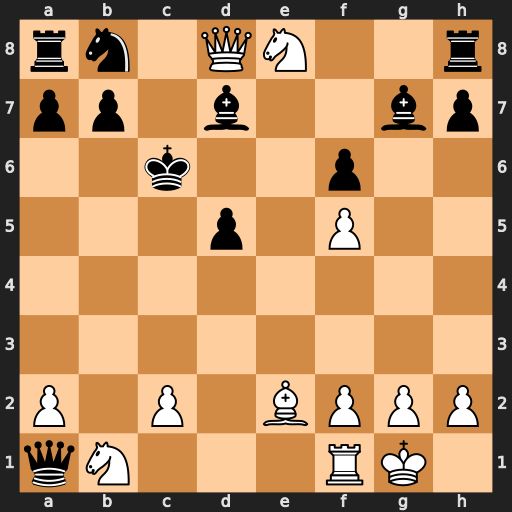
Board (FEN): rn1QN2r/pp1b2bp/2k2p2/3p1P2/8/8/P1P1BPPP/qN3RK1
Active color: w
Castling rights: -
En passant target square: -
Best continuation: Qc7#